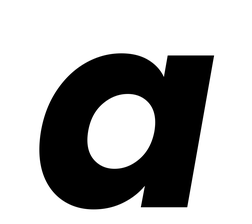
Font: Poppins-BoldItalic